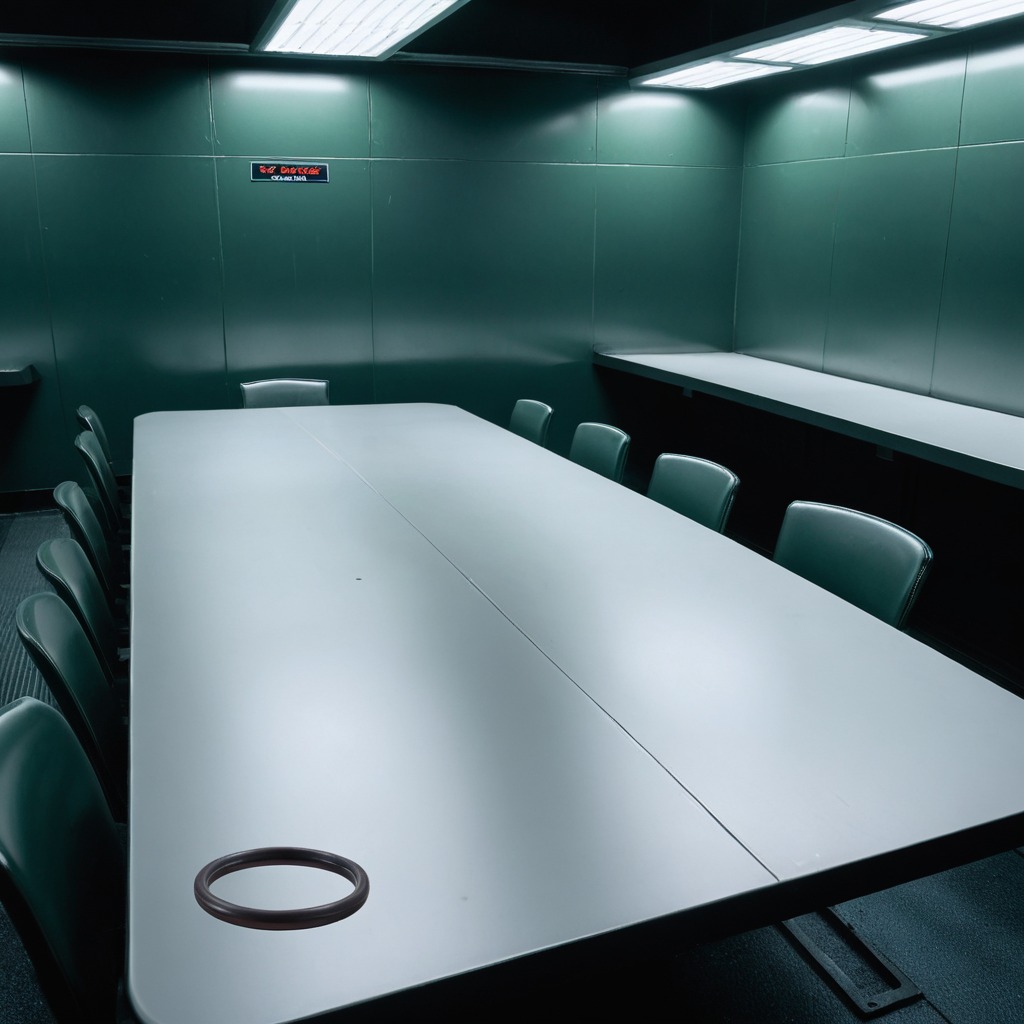
A rubber O-ring is lying on the table.